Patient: sex F, age 22
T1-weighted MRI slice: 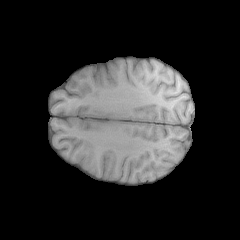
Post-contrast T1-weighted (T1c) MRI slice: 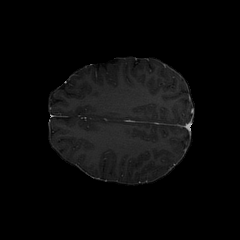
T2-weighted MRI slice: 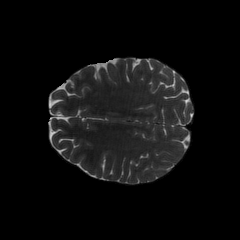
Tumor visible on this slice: no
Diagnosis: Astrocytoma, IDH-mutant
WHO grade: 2